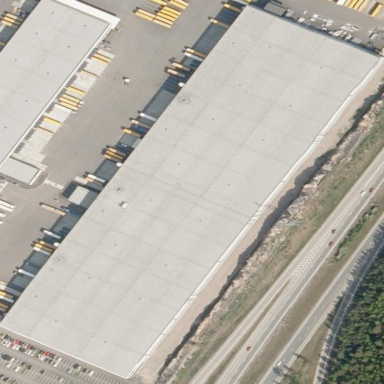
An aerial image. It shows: Warehouse.